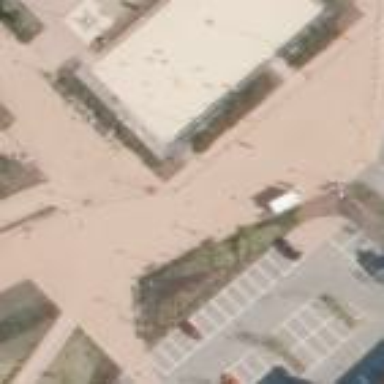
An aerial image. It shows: Square with pedestrian path paved with paving stones.